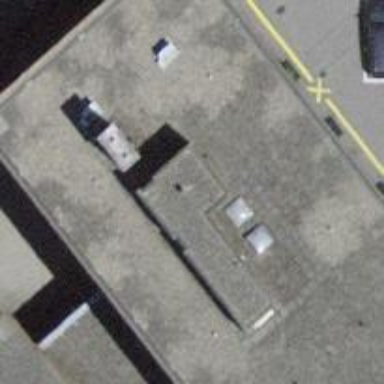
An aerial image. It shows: Post office.